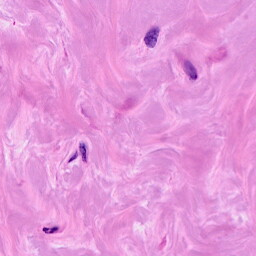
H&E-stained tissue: Breast